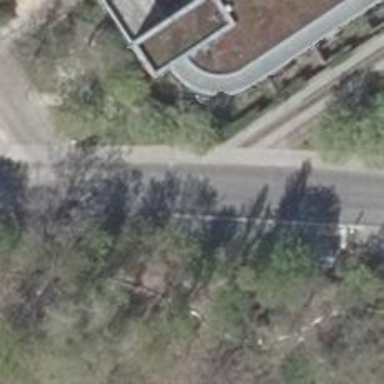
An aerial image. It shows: Residential road with asphalt surface.